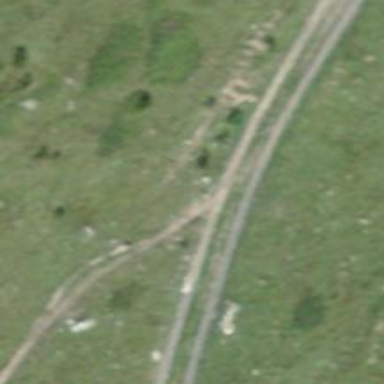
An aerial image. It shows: Unpaved track with grade3 track type.